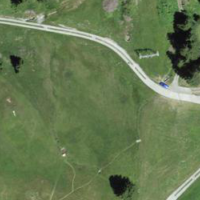
EUNIS habitat code: 24
Species observed at this site:
Periparus ater